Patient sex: M
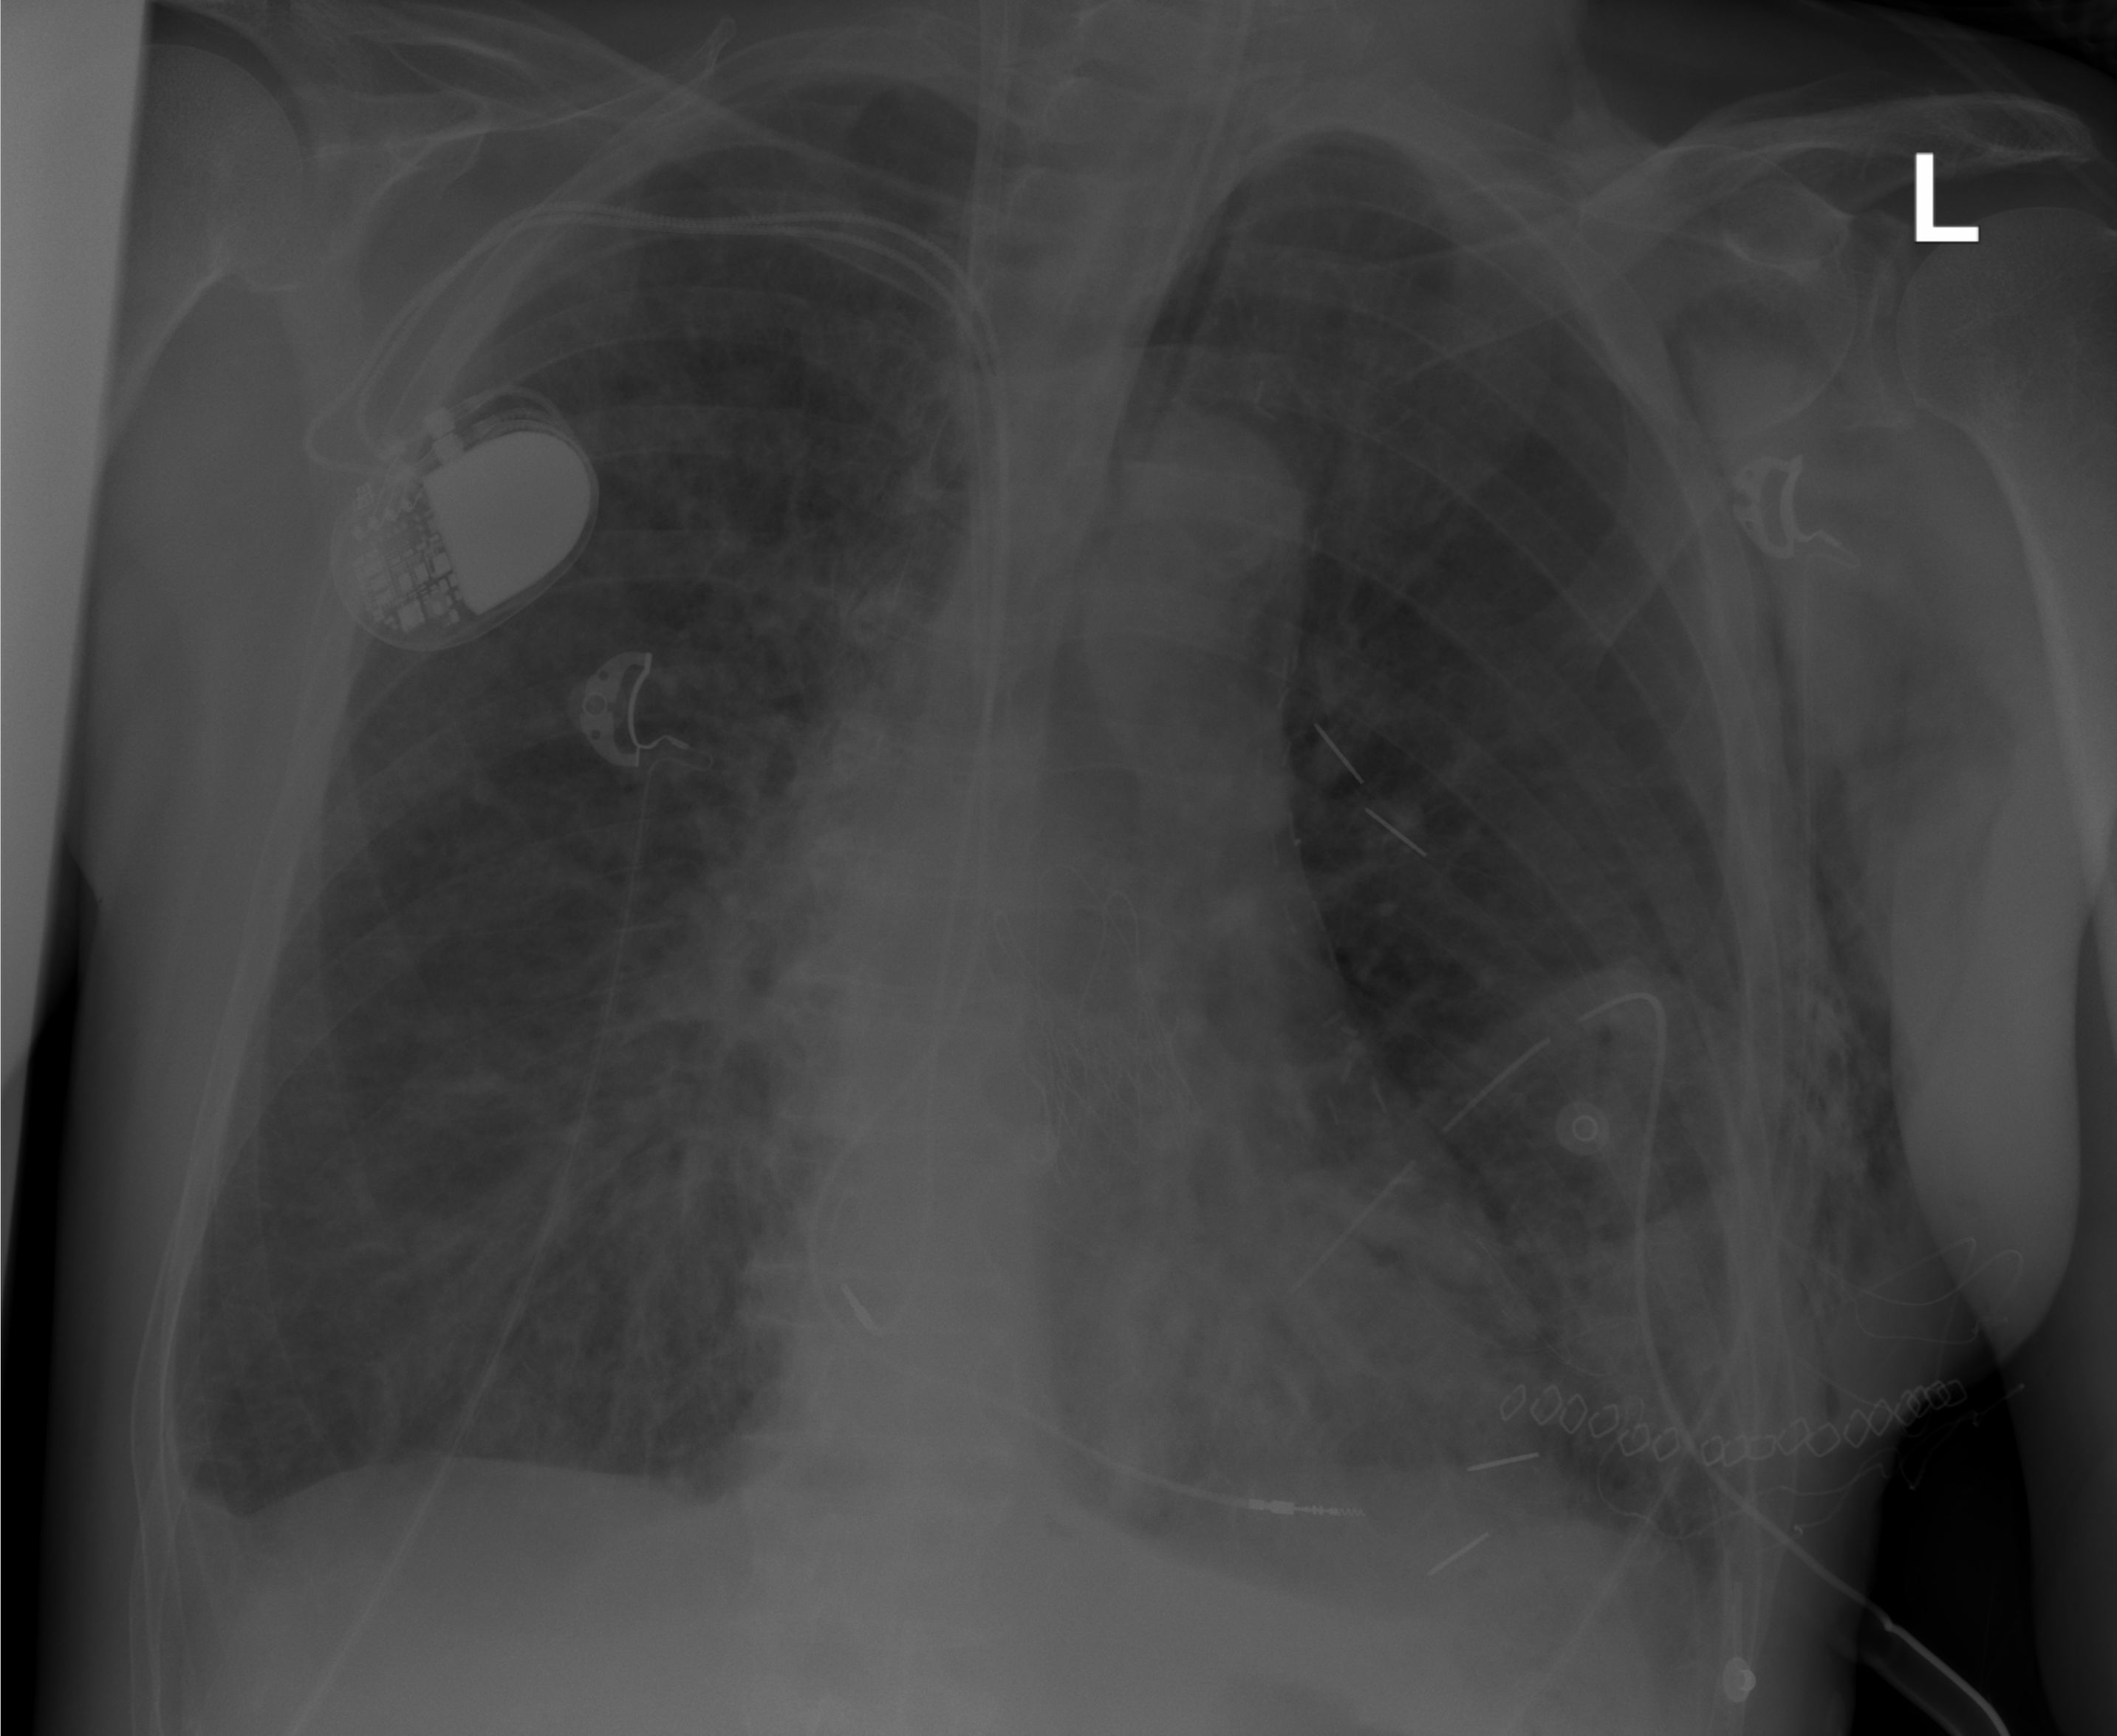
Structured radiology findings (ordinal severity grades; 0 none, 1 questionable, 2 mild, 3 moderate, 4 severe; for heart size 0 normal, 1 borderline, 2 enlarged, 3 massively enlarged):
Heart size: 0
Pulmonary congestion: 0
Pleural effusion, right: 0
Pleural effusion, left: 0
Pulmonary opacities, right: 0
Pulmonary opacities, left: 2
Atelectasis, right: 0
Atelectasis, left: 0